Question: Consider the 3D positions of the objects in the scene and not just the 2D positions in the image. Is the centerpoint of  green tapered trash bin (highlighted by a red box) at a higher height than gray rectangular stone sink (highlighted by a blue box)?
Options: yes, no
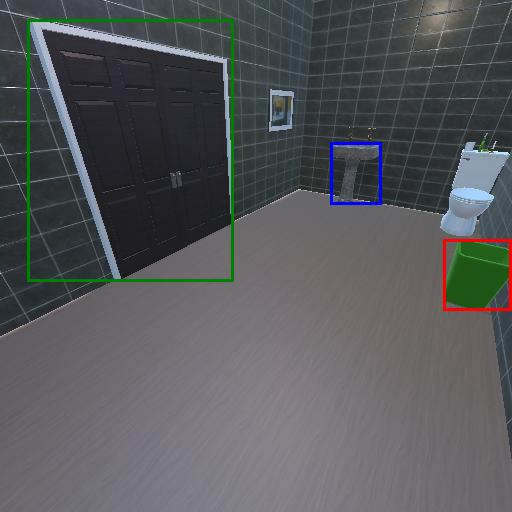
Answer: yes